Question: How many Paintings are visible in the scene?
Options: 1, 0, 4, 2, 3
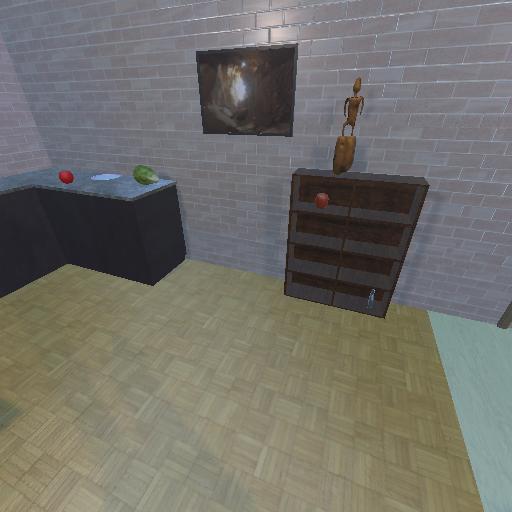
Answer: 1